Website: macys
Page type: delivery-shipping
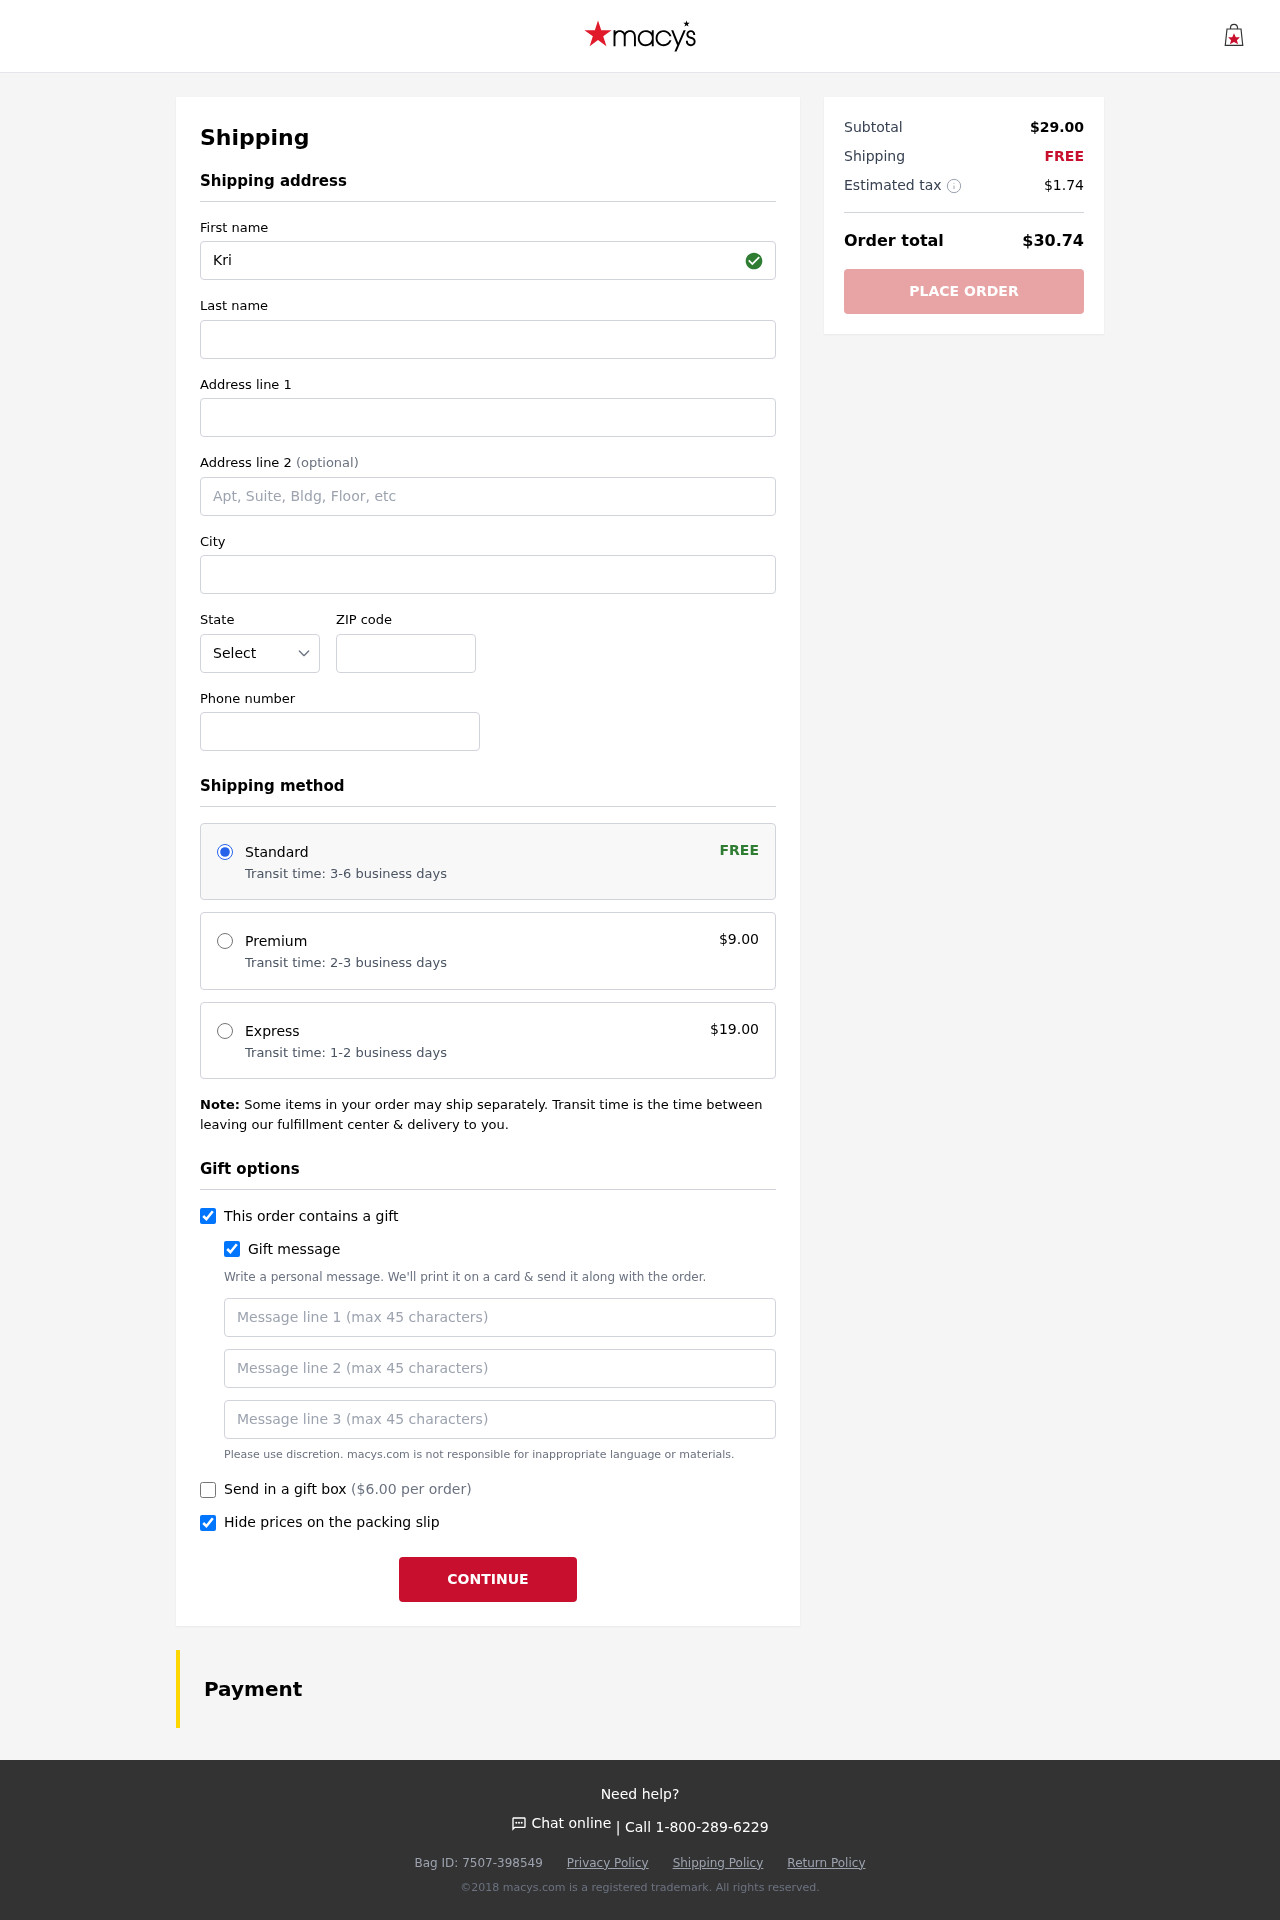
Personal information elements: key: PII_STATE_ABBR
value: NE
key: PII_FIRSTNAME
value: Kristina
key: PII_LASTNAME
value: Smith
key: PII_STREET
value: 250 Moore Park
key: PII_CITY
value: Thomasside
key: PII_POSTCODE
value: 18446
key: PII_PHONE
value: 4299877863
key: PII_GIFT_MESSAGE
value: Hey Jean, I found this adorable gray beret that I thought would keep you cozy and stylish this winter. I know how much you love looking chic, even when life throws challenges your way. Enjoy wearing it!  Kristina
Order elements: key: ORDER_SHIPPING_STANDARD
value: Transit time: 3-6 business days
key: ORDER_SHIPPING_COST
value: FREE
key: ORDER_SHIPPING_PREMIUM
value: Transit time: 2-3 business days
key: ORDER_SHIPPING_PREMIUM_PRICE
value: $9.00
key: ORDER_SHIPPING_EXPRESS
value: Transit time: 1-2 business days
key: ORDER_SHIPPING_EXPRESS_PRICE
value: $19.00
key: ORDER_GIFT_BOX_PRICE
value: ($6.00 per order)
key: ORDER_SUBTOTAL
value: $29.00
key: ORDER_SHIPPING_COST2
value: FREE
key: ORDER_TAX
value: $1.74
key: ORDER_TOTAL
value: $30.74